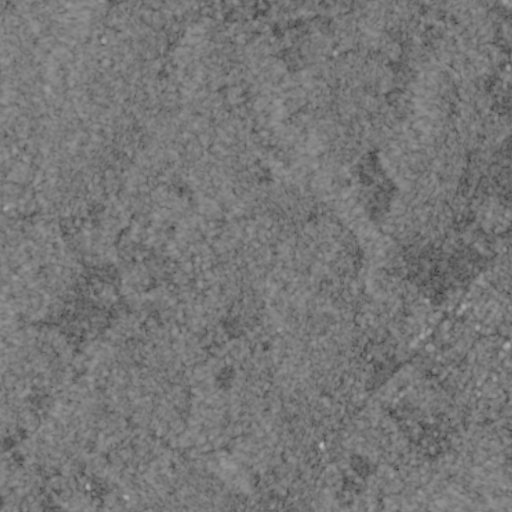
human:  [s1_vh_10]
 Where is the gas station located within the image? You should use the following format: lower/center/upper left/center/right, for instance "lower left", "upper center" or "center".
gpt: The gas station is located in the center right of the image.
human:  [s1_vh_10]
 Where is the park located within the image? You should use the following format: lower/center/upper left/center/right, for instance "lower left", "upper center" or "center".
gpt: The park is located in the lower right of the image.
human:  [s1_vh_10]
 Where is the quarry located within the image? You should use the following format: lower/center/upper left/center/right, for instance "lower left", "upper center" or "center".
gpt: There is no quarry in the image.

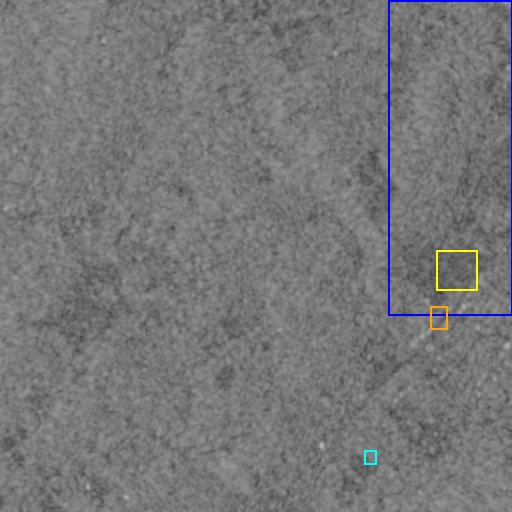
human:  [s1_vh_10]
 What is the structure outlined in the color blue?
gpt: The structure outlined in blue is a crop field.
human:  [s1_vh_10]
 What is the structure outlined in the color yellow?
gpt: The structure outlined in yellow is a park.
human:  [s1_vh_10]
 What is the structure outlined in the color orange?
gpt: The structure outlined in orange is a parking lot.
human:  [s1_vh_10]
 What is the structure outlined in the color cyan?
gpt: The structure outlined in cyan is a building.
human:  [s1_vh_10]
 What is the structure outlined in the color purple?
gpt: There is no purple outline.